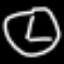
Label: clock